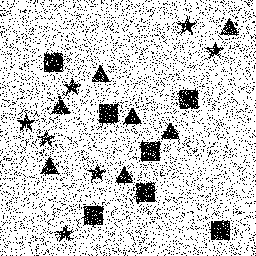
Squares: 7
Triangles: 7
Stars: 7
Total shapes: 21